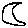
Label: moon